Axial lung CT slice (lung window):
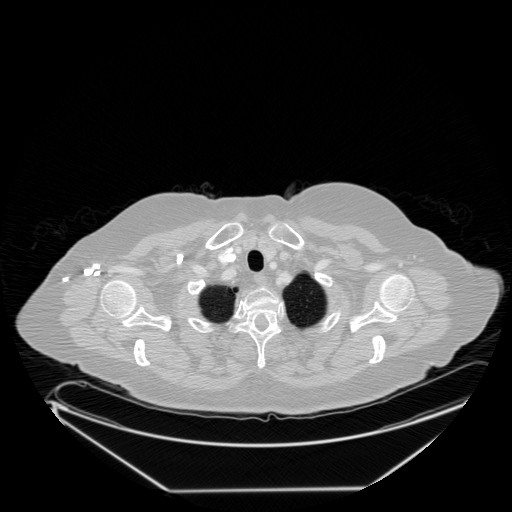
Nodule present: no